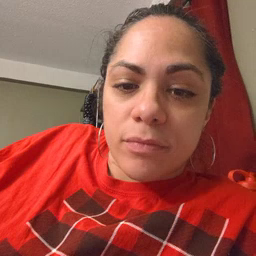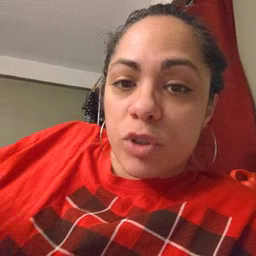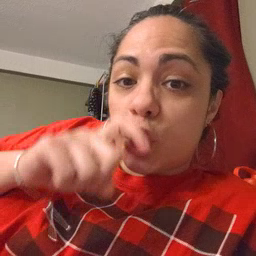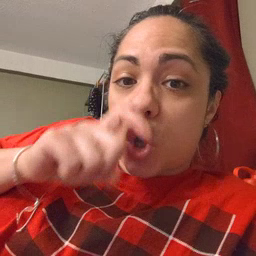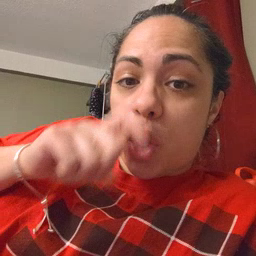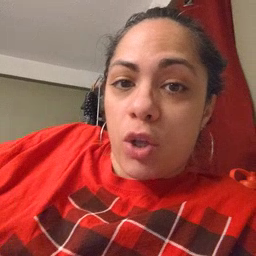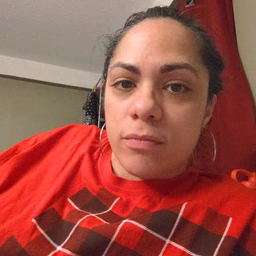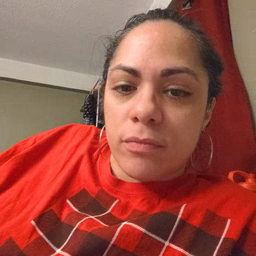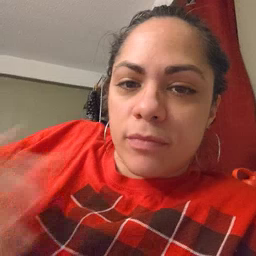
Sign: doll